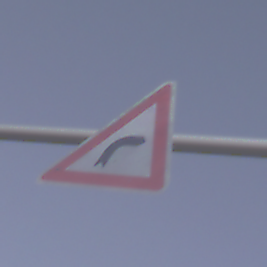
Verkehrszeichen: KurveRechts
Umgebung: Outdoor, Suburban
Tageszeit: SunriseSunset
Wetter: PartlyCloudy
Licht: Natural
Jahreszeit: NotSpecified
Kontrast: LowContrast